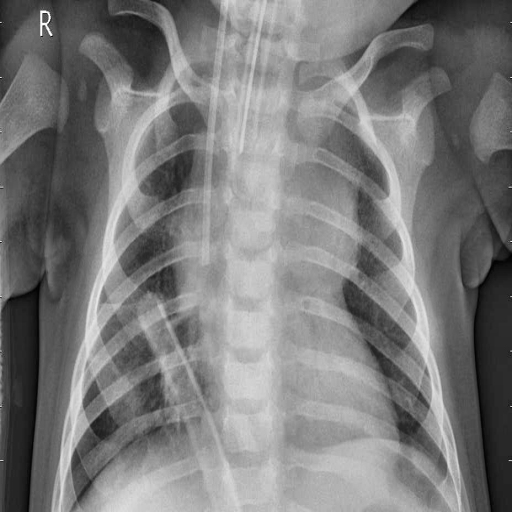
Finding: PNEUMONIA